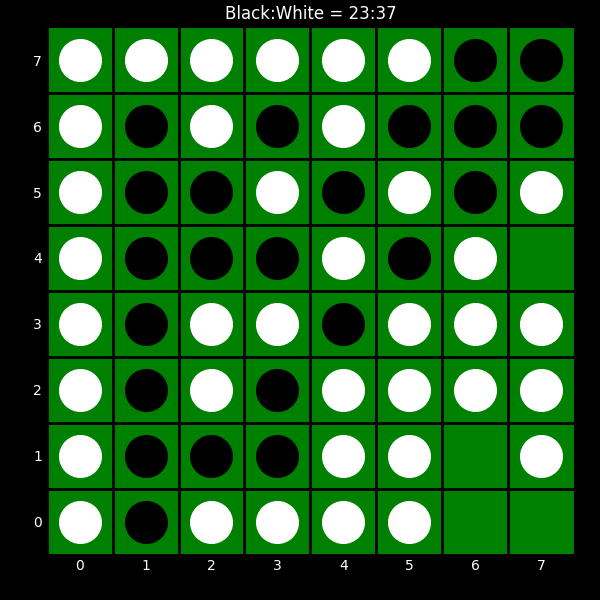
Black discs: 23
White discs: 37